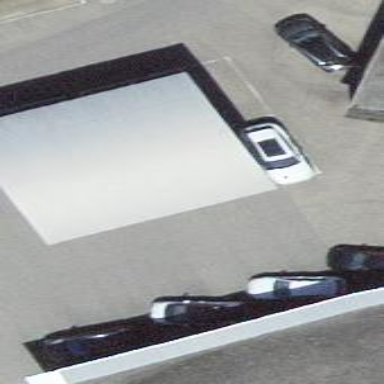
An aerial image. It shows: View of roof of building.